Question: I have a read-only database, so I am turning off ObjectTracking (thus implicitly turning off DeferredLoading).
I wish to do lazy loading and not use LoadWith<>.
What is the simplest way to explicitly tell Linq to go and lazy fetch a relation just before I need the data itself.
For example: a simple dbml

If I have the following code:
'''
TestDbDataContext context = new TestDbDataContext(Settings.Default.TestersConnectionString);
context.ObjectTrackingEnabled = false;
var result = context.Employees.ToList();
foreach (var employee in result)
{
// HERE Should load gift list
foreach (var gift in employee.Gifts)
{
Console.WriteLine(gift.Name);
}
}
'''
I know I can write a full query again, but I hope we can find together a better way.
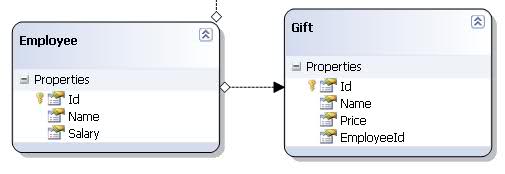
Answer: You are fighting the system... 2 thoughts:
- 'foreach''LoadWith'-
See the official replies <URL> are linked.